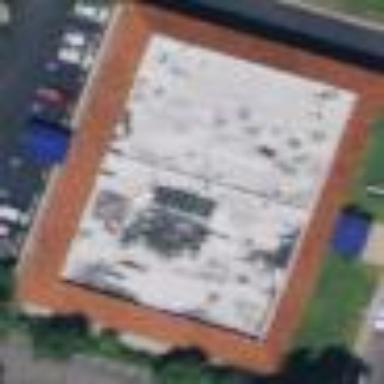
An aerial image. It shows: Office building.